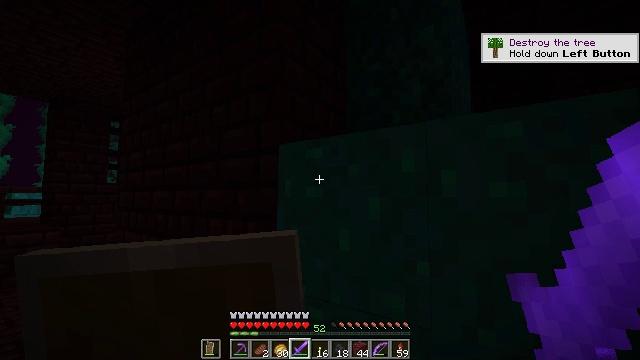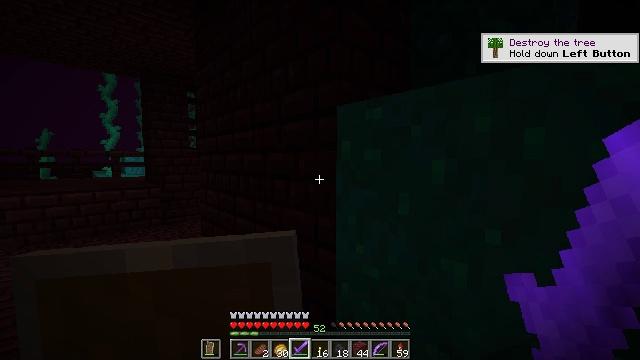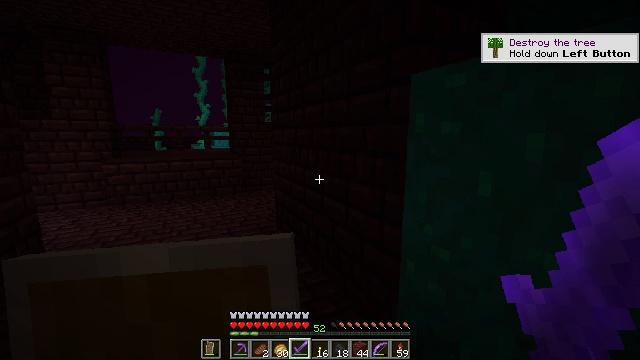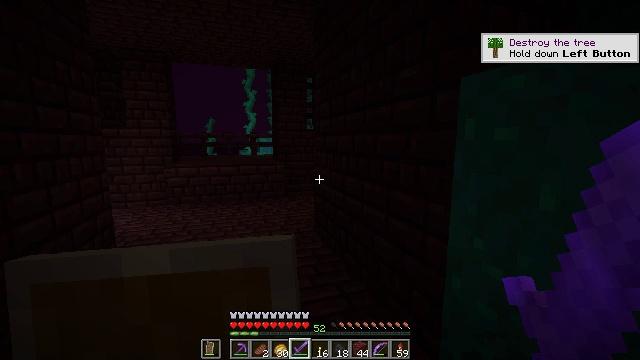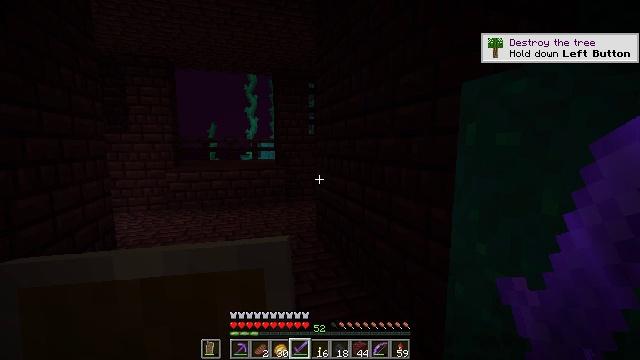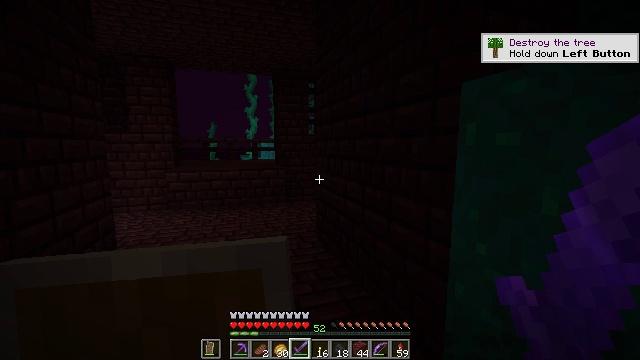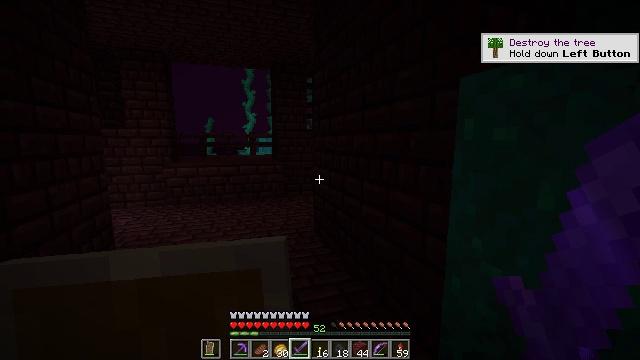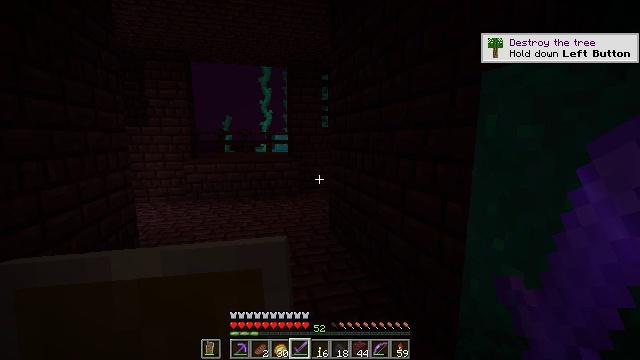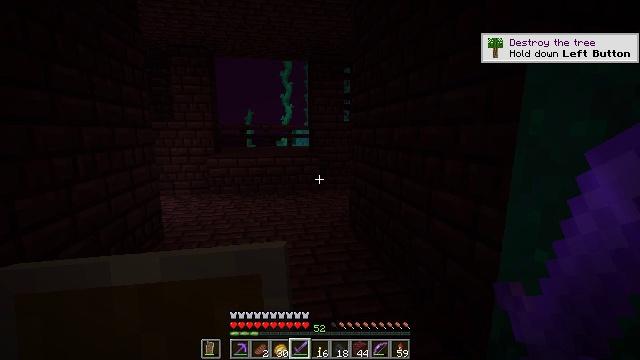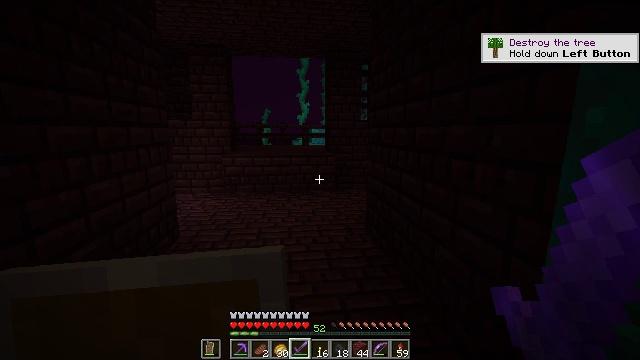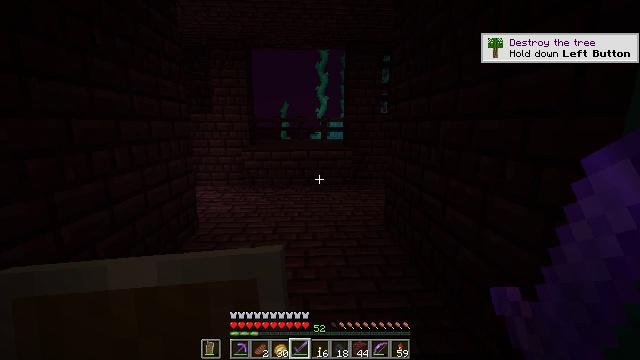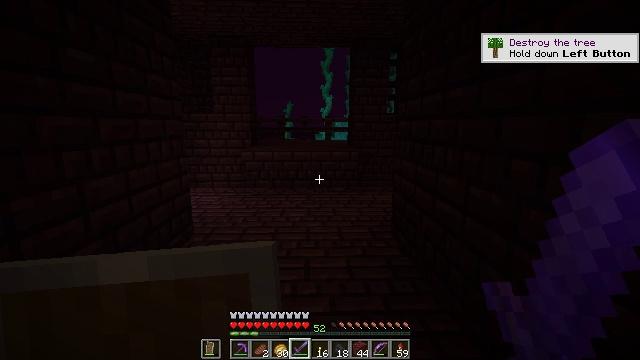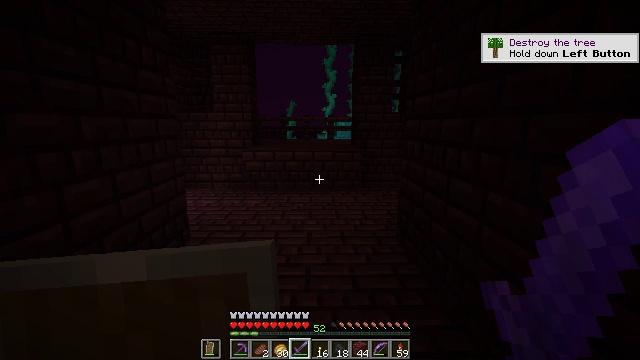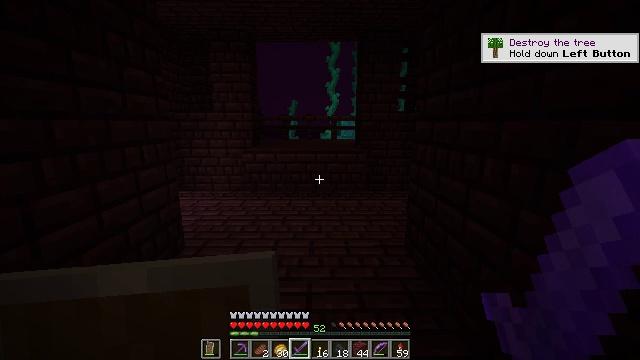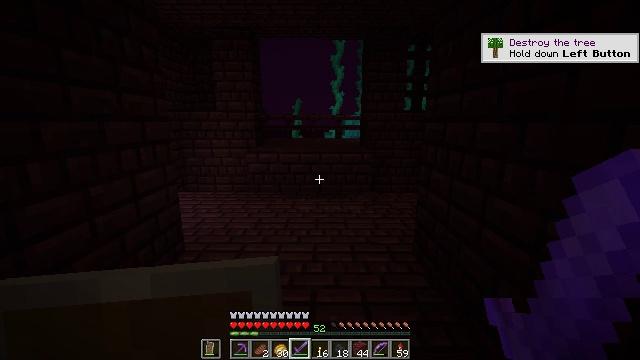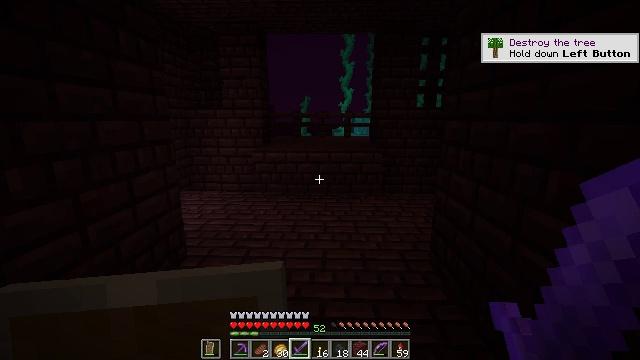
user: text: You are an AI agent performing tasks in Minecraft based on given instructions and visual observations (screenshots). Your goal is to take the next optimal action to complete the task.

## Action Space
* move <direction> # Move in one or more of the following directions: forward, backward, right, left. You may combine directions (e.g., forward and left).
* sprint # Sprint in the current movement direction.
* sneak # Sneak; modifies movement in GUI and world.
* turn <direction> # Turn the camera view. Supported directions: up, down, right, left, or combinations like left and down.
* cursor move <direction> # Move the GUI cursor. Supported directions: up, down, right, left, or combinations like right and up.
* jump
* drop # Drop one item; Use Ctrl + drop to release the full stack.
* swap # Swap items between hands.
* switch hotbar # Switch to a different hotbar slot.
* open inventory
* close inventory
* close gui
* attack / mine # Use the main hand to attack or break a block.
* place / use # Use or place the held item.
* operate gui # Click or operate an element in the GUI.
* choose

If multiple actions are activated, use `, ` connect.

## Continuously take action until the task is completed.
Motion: motion action
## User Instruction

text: Mine the torch on the wall.
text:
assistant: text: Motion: turn left and down
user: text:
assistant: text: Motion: turn left and down
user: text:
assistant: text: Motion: turn left and up
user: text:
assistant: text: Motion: turn up
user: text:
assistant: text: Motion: no_op
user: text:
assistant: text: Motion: turn down
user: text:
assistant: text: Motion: turn left
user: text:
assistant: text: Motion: move forward, turn left and down
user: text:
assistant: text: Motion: move forward, turn left
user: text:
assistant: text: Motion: move forward, turn left and down
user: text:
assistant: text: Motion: move forward, turn left
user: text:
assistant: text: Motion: move forward
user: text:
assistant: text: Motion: move forward
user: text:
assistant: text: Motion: move forward
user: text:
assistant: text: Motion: move forward, turn left
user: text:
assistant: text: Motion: move forward, turn left and down
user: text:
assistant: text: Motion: move forward and move right, turn left
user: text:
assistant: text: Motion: move forward and move right, turn left and down
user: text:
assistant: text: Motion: move right, turn left
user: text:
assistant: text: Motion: move right, turn left
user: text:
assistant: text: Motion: turn left
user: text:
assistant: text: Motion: turn left and up
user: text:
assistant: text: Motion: no_op
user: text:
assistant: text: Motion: no_op
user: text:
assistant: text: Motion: turn right
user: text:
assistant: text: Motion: move back, turn down
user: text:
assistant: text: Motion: move back and move right, turn down
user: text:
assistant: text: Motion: move back and move right
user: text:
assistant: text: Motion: move back and move right, turn right
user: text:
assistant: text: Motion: move back and move right, turn right